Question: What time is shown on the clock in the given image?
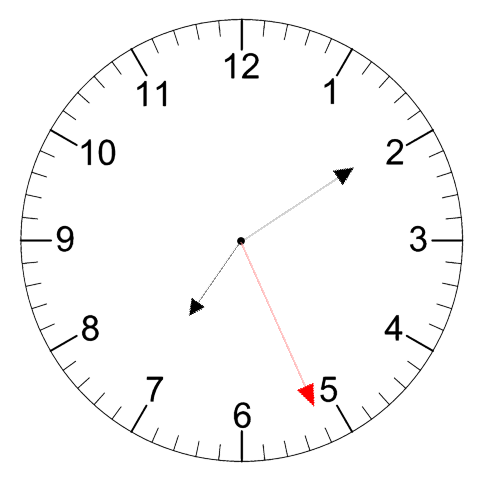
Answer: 07:09:26